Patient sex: M
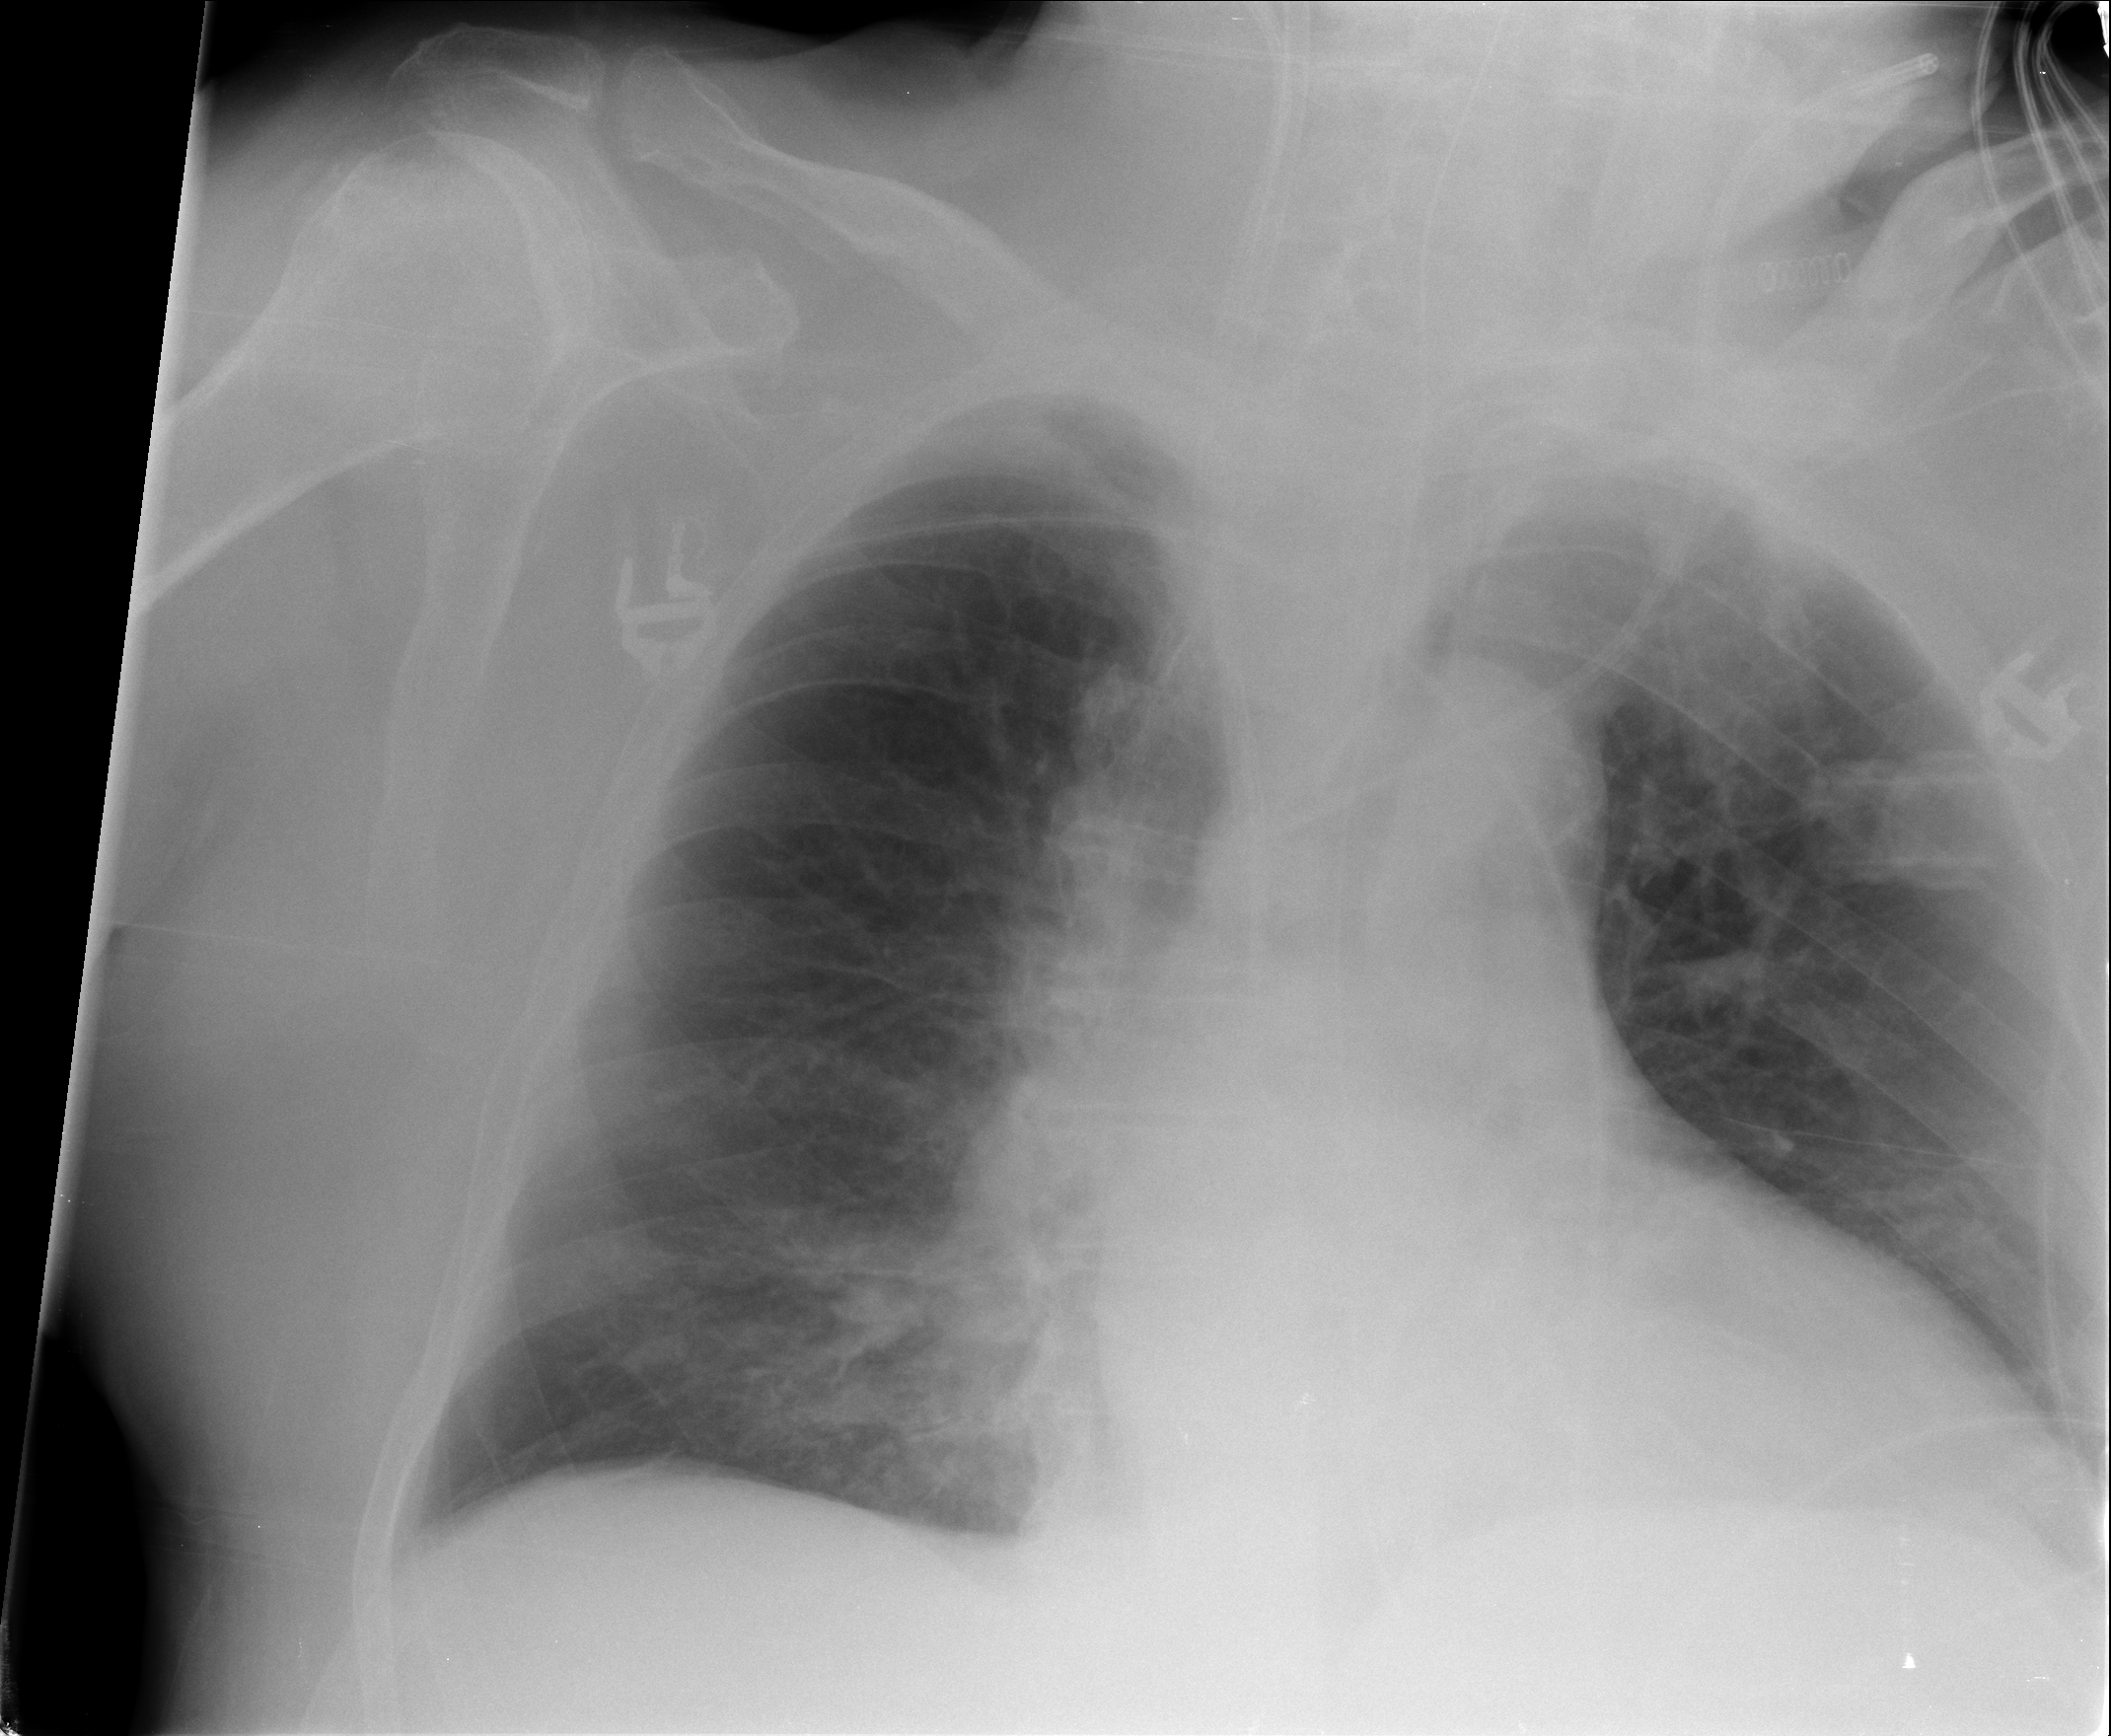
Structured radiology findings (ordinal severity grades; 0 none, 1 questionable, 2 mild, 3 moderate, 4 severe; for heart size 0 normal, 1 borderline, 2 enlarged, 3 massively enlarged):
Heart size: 1
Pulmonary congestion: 0
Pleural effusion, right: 0
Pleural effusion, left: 0
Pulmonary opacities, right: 0
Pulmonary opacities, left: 0
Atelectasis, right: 1
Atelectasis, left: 1